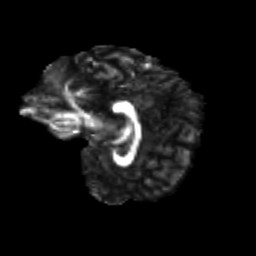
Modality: FA
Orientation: sagittal
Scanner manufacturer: siemens
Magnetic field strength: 3 T
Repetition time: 9.2 s
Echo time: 0.084 s